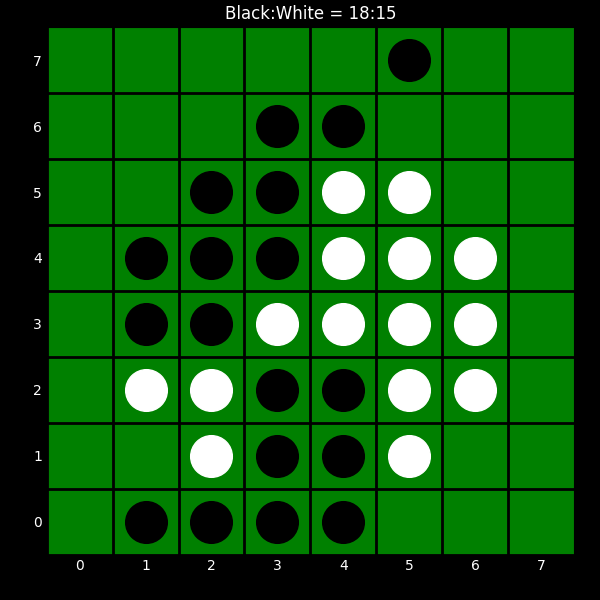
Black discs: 18
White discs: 15